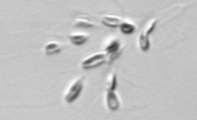
Label: Dinobryon